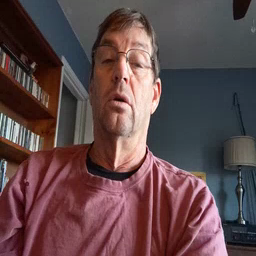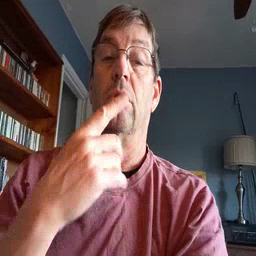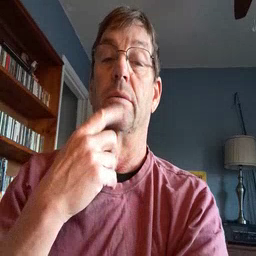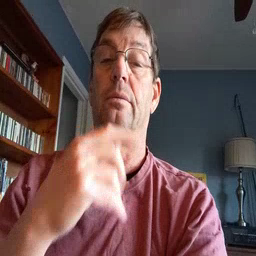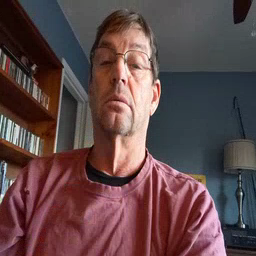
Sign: red